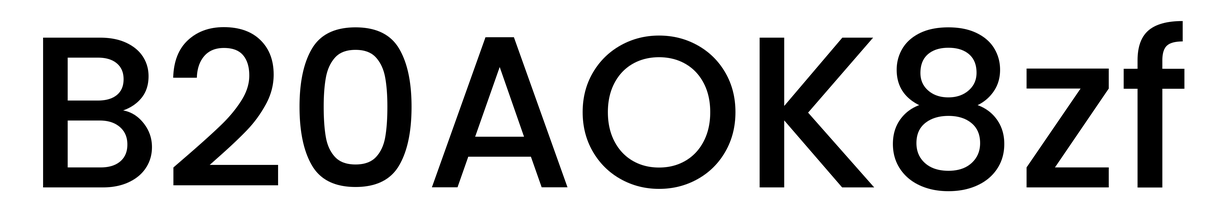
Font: Poppins-Medium